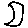
Label: moon